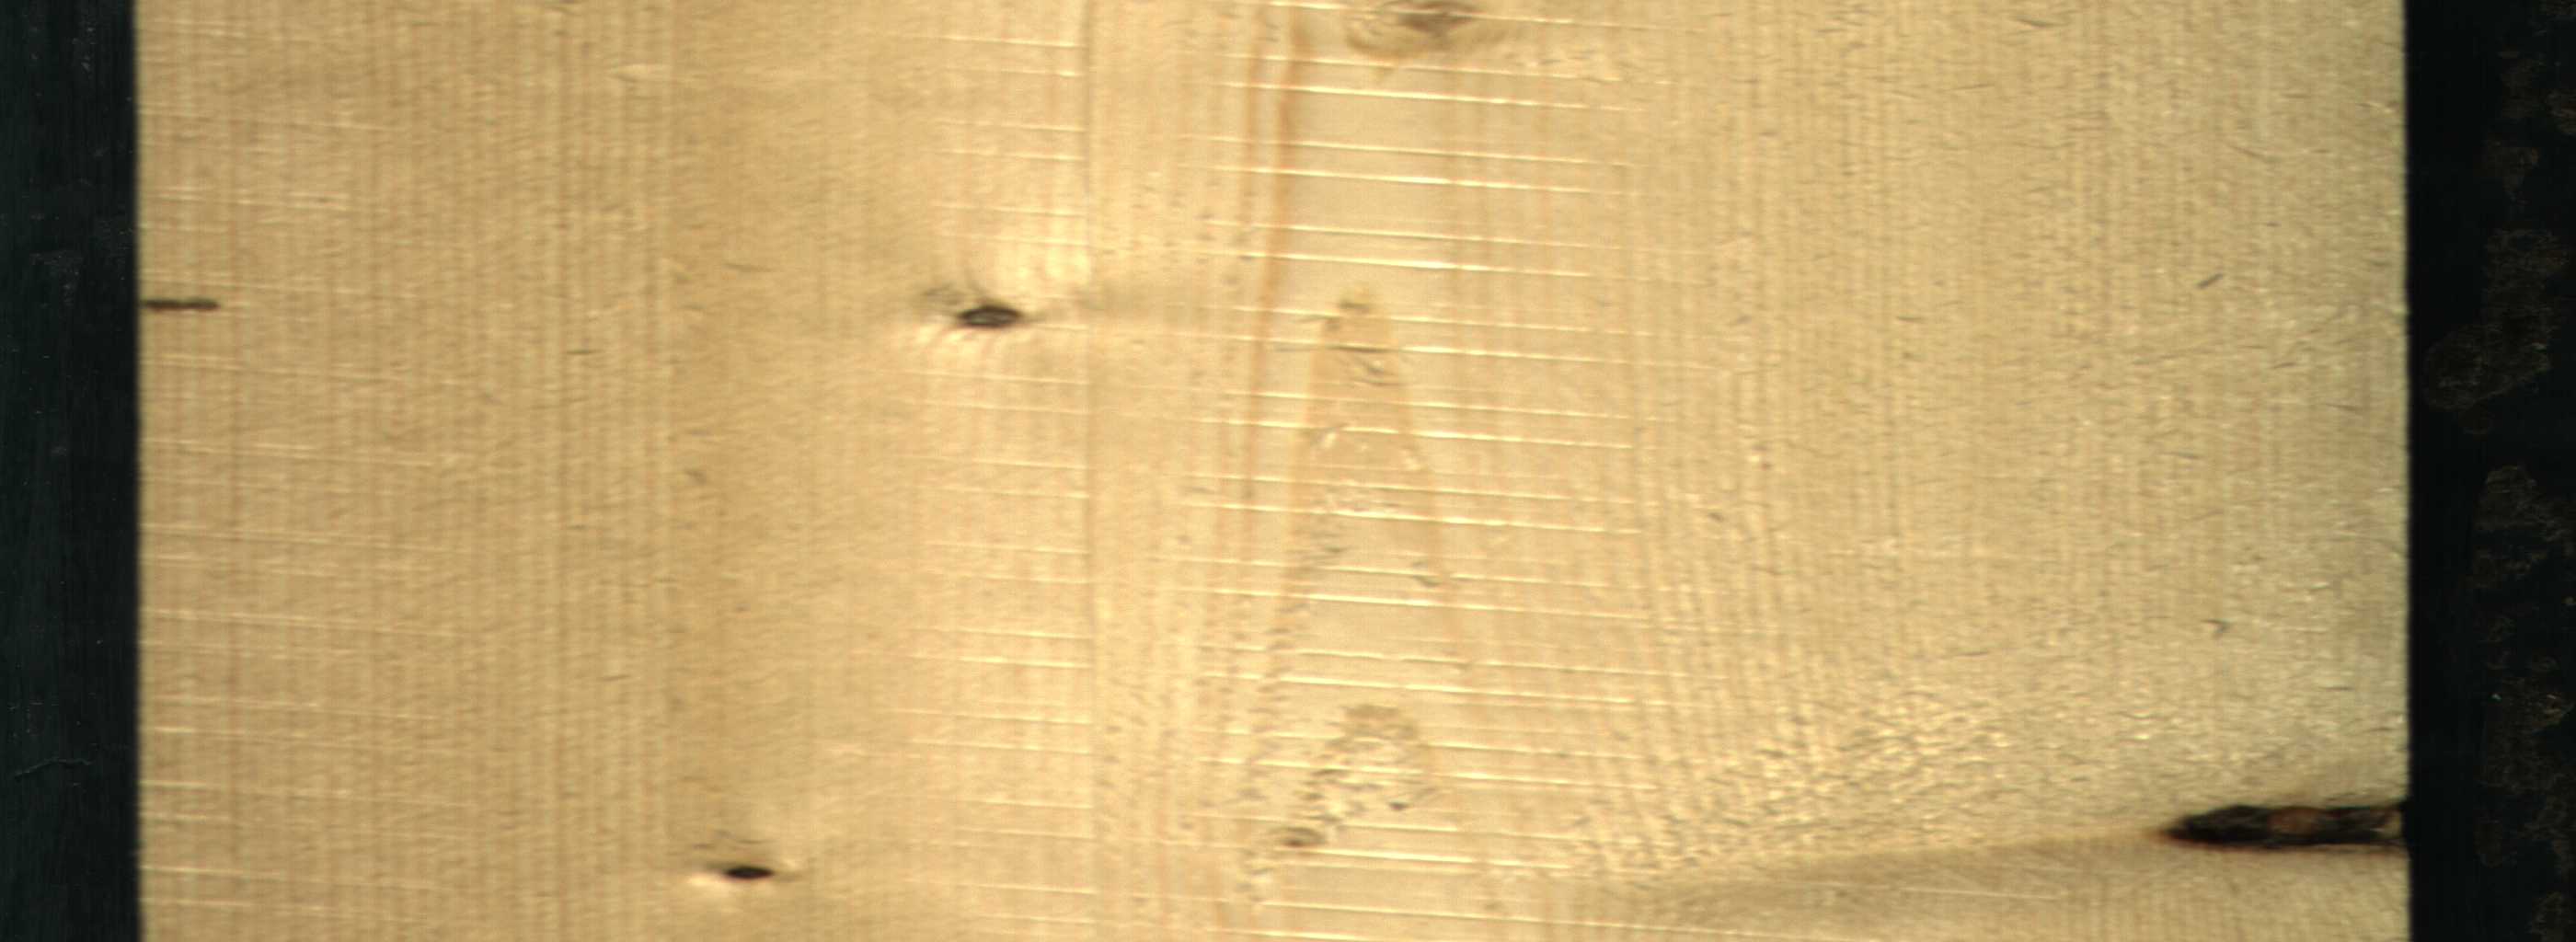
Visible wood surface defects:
Knot_missing
Dead_Knot
Live_Knot
Live_Knot